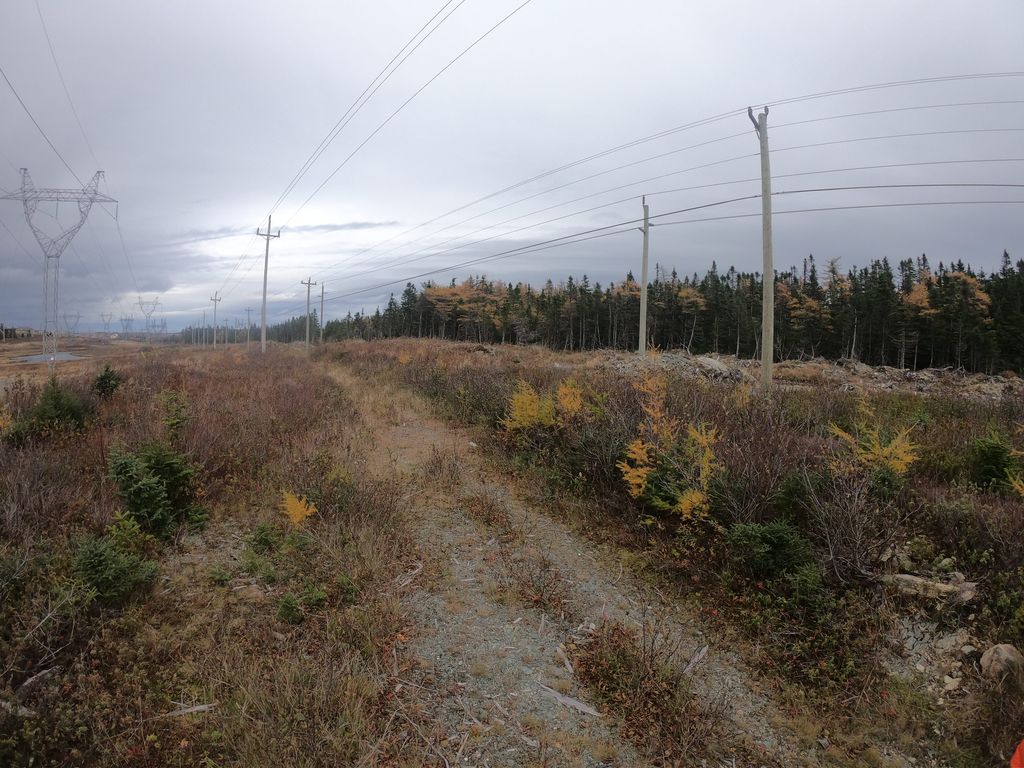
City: st_johns